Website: lowes
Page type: address-validator
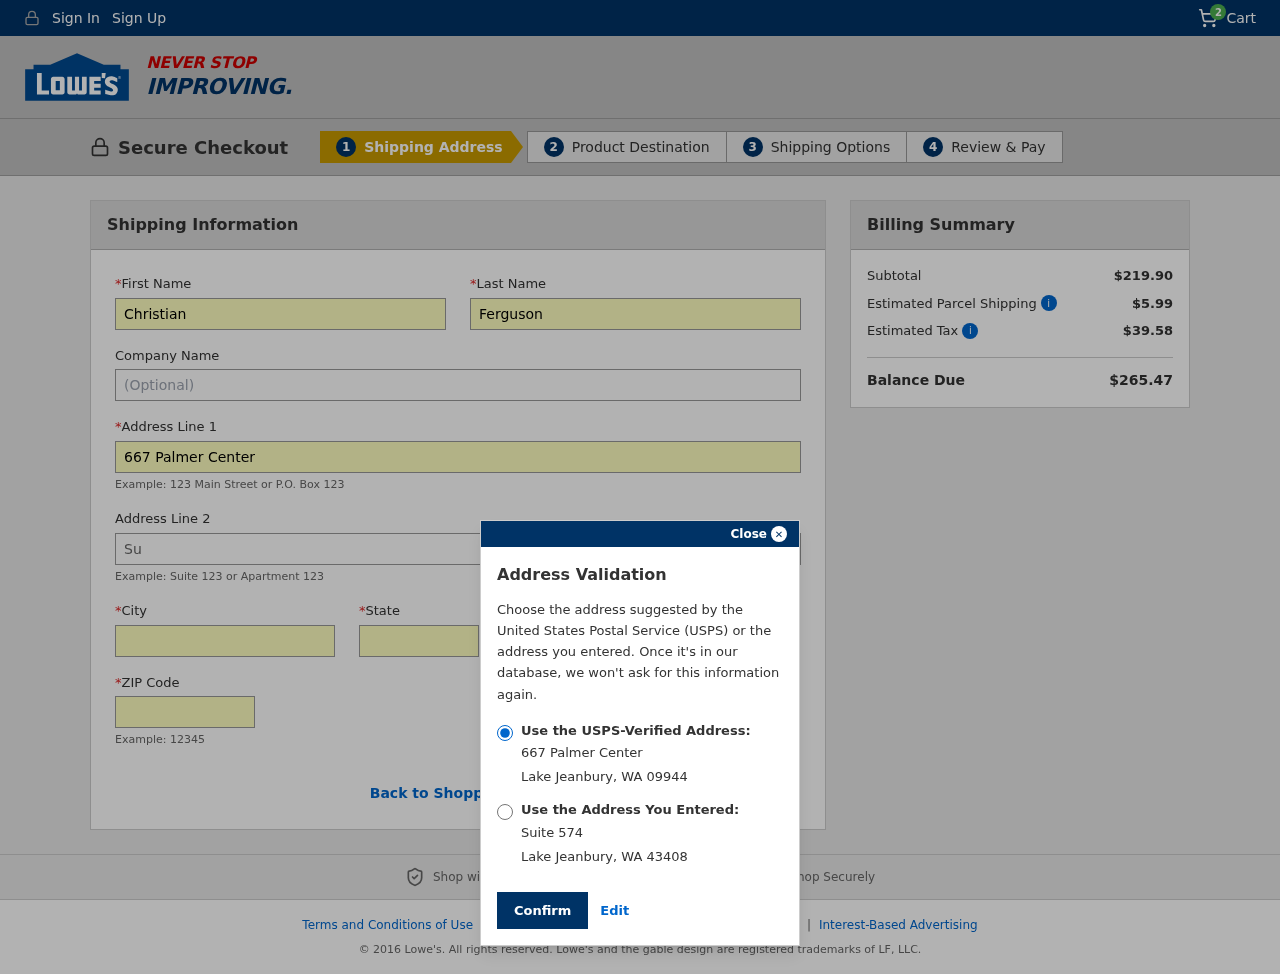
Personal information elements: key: PII_CITY
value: Lake Jeanbury
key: PII_FIRSTNAME
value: Christian
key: PII_LASTNAME
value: Ferguson
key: PII_POSTCODE
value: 09944
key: PII_POSTCODE2
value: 43408
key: PII_STATE
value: Washington
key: PII_STATE_ABBR
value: WA
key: PII_STREET
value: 667 Palmer Center
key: PII_STREET2
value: Suite 574
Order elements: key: ORDER_NUM_ITEMS
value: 2
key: ORDER_SUBTOTAL
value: $219.90
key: ORDER_SHIPPING_COST
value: $5.99
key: ORDER_TAX
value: $39.58
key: ORDER_TOTAL
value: $265.47